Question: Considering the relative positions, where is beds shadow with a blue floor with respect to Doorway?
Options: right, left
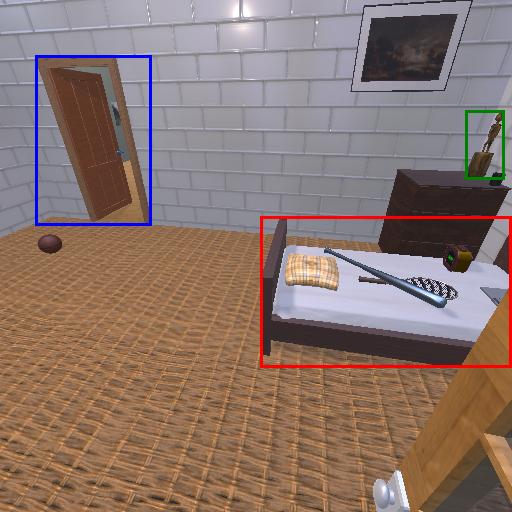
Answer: right